Field crop: maize
Growth stage: 2
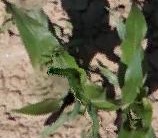
Species: maize